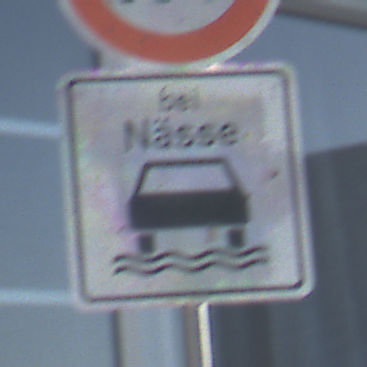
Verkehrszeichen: BeiNaesse
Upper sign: Geschwindigkeit100
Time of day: MorningAfternoon
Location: Outdoor (Urban)
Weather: Clear
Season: NotSpecified
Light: Natural